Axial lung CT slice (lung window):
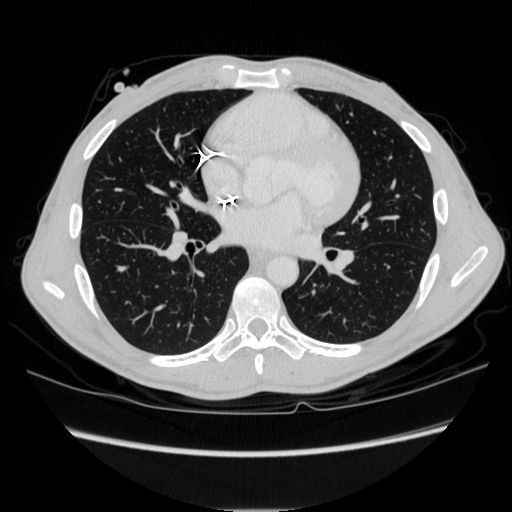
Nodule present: no